Interaction volume radius: 5 \u00c5
Interaction volume height: 20 \u00c5
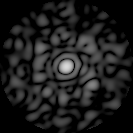
Disorder parameter: 0.8639